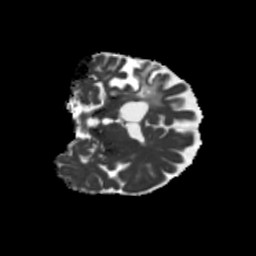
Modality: MD
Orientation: coronal
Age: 69
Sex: female
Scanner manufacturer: siemens
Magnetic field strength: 3 T
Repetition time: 5.25 s
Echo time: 0.08 s